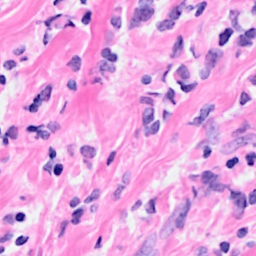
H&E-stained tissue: Breast